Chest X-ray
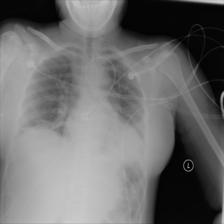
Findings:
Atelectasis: positive
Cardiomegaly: negative
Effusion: negative
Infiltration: positive
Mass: negative
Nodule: negative
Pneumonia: negative
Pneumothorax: negative
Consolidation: positive
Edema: negative
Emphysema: negative
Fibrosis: negative
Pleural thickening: negative
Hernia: negative